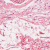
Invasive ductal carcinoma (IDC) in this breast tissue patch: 0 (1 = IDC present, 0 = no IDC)